Question: I had read this document but it does not show any example solution for this problem:
<URL>
I want to use several addFetchRequestBlock methods to remove orphaned objects from the same API call I am making. When I remove some record in server side, the parent objects work fine. However, Restkit does not remove those nested objects.
---
My API JSON output - /regions :
(Region has many Districts and Buildings)
(District has many Buildings)
'''
{
"regions": [
{
"id": 1,
"name": "region A",
"districts": [
{
"id": 1,
"region_id": 1,
"name": "district A",
"buildings": [
{
"id": 1,
"region_id": 1,
"district_id": 1,
"name": "building A"
},
{
"id": 2,
"region_id": 1,
"district_id": 1,
"name": "building B"
}
]
},
{
"id": 2,
"region_id": 1,
"name": "district B",
"buildings": []
},
{
"id": 3,
"region_id": 1,
"name": "district C",
"buildings": []
}
]
},
{
"id": 2,
"name": "region B",
"districts": [
{
"id": 4,
"region_id": 2,
"name": "district D",
"buildings": [
{
"id": 3,
"region_id": 2,
"district_id": 4,
"name": "building C"
}
]
},
{
"id": 2,
"region_id": 1,
"name": "district E",
"buildings": []
}
]
}
]
}
'''
---
My core data model:

---
My Object Mapping and addFetchRequestBlock:
(I am trying to use 3 addFetchRequestBlock for deleting orphaned objects; Region, District and Building when the URL path is called)
(1, Restkit deletes those orphaned Region objects correctly)
(2. The deleted objects in District and Building are still in client side)
'''
- (void) setupRegionMappings
{
// Object Mappings
// -------------------------------------------------
// Get RKObjectManager singleton
RKObjectManager *manager = [RKObjectManager sharedManager];
// Get default managed object store
RKManagedObjectStore *managedObjectStore = [RKManagedObjectStore defaultStore];
// Create the RKObjectMapping mapping for our object class:
RKEntityMapping *buildingMapping = [RKEntityMapping mappingForEntityForName:NSStringFromClass([Building class])
inManagedObjectStore:managedObjectStore];
[buildingMapping addAttributeMappingsFromDictionary:@{
@"id": @"buildingID",
@"district_id": @"districtID",
@"region_id": @"regionID",
@"name": @"name",
@"name_zh": @"nameZh",
@"name_cn": @"nameCn",
@"name_en": @"nameEn"
}];
// Identify the object in database
buildingMapping.identificationAttributes = @[@"buildingID"];
// Establish the connection for relation between attributes in core data
[buildingMapping addConnectionForRelationship:@"region" connectedBy:@{@"regionID": @"regionID"}];
[buildingMapping addConnectionForRelationship:@"district" connectedBy:@{@"districtID": @"districtID"}];
[buildingMapping addConnectionForRelationship:@"shops" connectedBy:@{@"buildingID": @"buildingID"}];
// Create the RKObjectMapping mapping for our object class:
RKEntityMapping *districtMapping = [RKEntityMapping mappingForEntityForName:NSStringFromClass([District class])
inManagedObjectStore:managedObjectStore];
[districtMapping addAttributeMappingsFromDictionary:@{
@"id": @"districtID",
@"region_id": @"regionID",
@"name": @"name",
@"name_zh": @"nameZh",
@"name_cn": @"nameCn",
@"name_en": @"nameEn"
}];
// Identify the object in database
districtMapping.identificationAttributes = @[@"districtID"];
// Establish the connection for relation between attributes in core data
[districtMapping addConnectionForRelationship:@"region" connectedBy:@{@"regionID": @"regionID"}];
[districtMapping addConnectionForRelationship:@"buildings" connectedBy:@{@"districtID": @"districtID"}];
[districtMapping addConnectionForRelationship:@"shops" connectedBy:@{@"districtID": @"districtID"}];
// Define the relationship mapping on json
[districtMapping addPropertyMapping:[RKRelationshipMapping relationshipMappingFromKeyPath:@"buildings"
toKeyPath:@"buildings"
withMapping:buildingMapping]];
// Create the RKObjectMapping mapping for our object class:
RKEntityMapping *mapping = [RKEntityMapping mappingForEntityForName:NSStringFromClass([Region class])
inManagedObjectStore:managedObjectStore];
[mapping addAttributeMappingsFromDictionary:@{
@"id": @"regionID",
@"name": @"name",
@"name_zh": @"nameZh",
@"name_cn": @"nameCn",
@"name_en": @"nameEn"
}];
// Identify the object in database
mapping.identificationAttributes = @[@"regionID"];
// Establish the connection for relation between attributes in core data
[mapping addConnectionForRelationship:@"districts" connectedBy:@{@"regionID": @"regionID"}];
[mapping addConnectionForRelationship:@"buildings" connectedBy:@{@"regionID": @"regionID"}];
[mapping addConnectionForRelationship:@"shops" connectedBy:@{@"regionID": @"regionID"}];
// Define the relationship mapping on json
[mapping addPropertyMapping:[RKRelationshipMapping relationshipMappingFromKeyPath:@"districts"
toKeyPath:@"districts"
withMapping:districtMapping]];
// The mapping will be triggered if a response status code is anything in 2xx
NSIndexSet *statusCodes = RKStatusCodeIndexSetForClass(RKStatusCodeClassSuccessful);
// Put it all together in response descriptor (for a GET request method)
RKResponseDescriptor *responseDescriptor = [RKResponseDescriptor responseDescriptorWithMapping:mapping
method:RKRequestMethodGET
pathPattern:@"regions"
keyPath:@"regions"
statusCodes:statusCodes];
// Add response descriptor to our shared manager
[manager addResponseDescriptor:responseDescriptor];
// Routings
// -------------------------------------------------
// Route for list of type objects
RKRoute *indexRoute = [RKRoute routeWithName:@"regions" pathPattern:@"regions" method:RKRequestMethodGET];
indexRoute.shouldEscapePath = YES;
// Add defined routes to the Object Manager router
[manager.router.routeSet addRoutes:@[indexRoute]];
// Making Consistency
// -------------------------------------------------
// Deleting orphaned objects
// Define Fetch request to trigger on specific url
[manager addFetchRequestBlock:^NSFetchRequest *(NSURL *URL) {
// Create a path matcher
RKPathMatcher *pathMatcher = [RKPathMatcher pathMatcherWithPattern:@"regions"];
// Dictionary to store request arguments
NSDictionary *argsDict = nil;
// Match the URL with pathMatcher and retrieve arguments
BOOL match = [pathMatcher matchesPath:[URL relativePath] tokenizeQueryStrings:NO parsedArguments:&argsDict];
// If url matched, create NSFetchRequest
if (match) {
NSFetchRequest *fetchRequest = [Region MR_requestAllSortedBy:@"regionID" ascending:YES];
return fetchRequest;
}
return nil;
}];
[manager addFetchRequestBlock:^NSFetchRequest *(NSURL *URL) {
// Create a path matcher
RKPathMatcher *pathMatcher = [RKPathMatcher pathMatcherWithPattern:@"regions"];
// Dictionary to store request arguments
NSDictionary *argsDict = nil;
// Match the URL with pathMatcher and retrieve arguments
BOOL match = [pathMatcher matchesPath:[URL relativePath] tokenizeQueryStrings:NO parsedArguments:&argsDict];
// If url matched, create NSFetchRequest
if (match) {
NSFetchRequest *fetchRequest = [District MR_requestAllSortedBy:@"districtID" ascending:YES];
return fetchRequest;
}
return nil;
}];
[manager addFetchRequestBlock:^NSFetchRequest *(NSURL *URL) {
// Create a path matcher
RKPathMatcher *pathMatcher = [RKPathMatcher pathMatcherWithPattern:@"regions"];
// Dictionary to store request arguments
NSDictionary *argsDict = nil;
// Match the URL with pathMatcher and retrieve arguments
BOOL match = [pathMatcher matchesPath:[URL relativePath] tokenizeQueryStrings:NO parsedArguments:&argsDict];
// If url matched, create NSFetchRequest
if (match) {
NSFetchRequest *fetchRequest = [Building MR_requestAllSortedBy:@"buildingID" ascending:YES];
return fetchRequest;
}
return nil;
}];
}
'''
How can I sync these nested entities when I am making the same API call once?
Great Thanks!
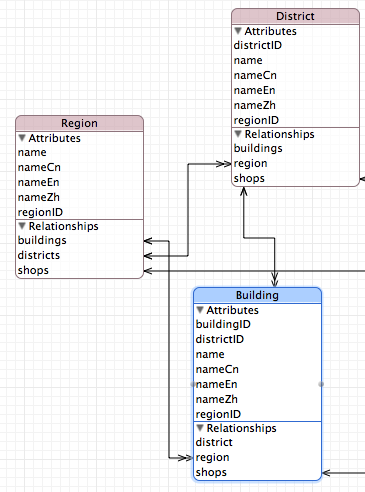
Answer: Only one fetch request block will be used. The correct approach to solve your problem would be to use the Core Data deletion rules on your relationships such that a deletion of a 'Region' results in a 'cascade' deletion of the associated 'District's and 'Building's.
The fetch request blocks you show in the question delete everything that wasn't received in the last request. Because you are using 'identificationAttributes' and 1:many relationships it is possible for the received response to reconnect existing 'District's and 'Building's to a new 'Region' before the 'Region' is deleted, so the cascade would not apply to them.